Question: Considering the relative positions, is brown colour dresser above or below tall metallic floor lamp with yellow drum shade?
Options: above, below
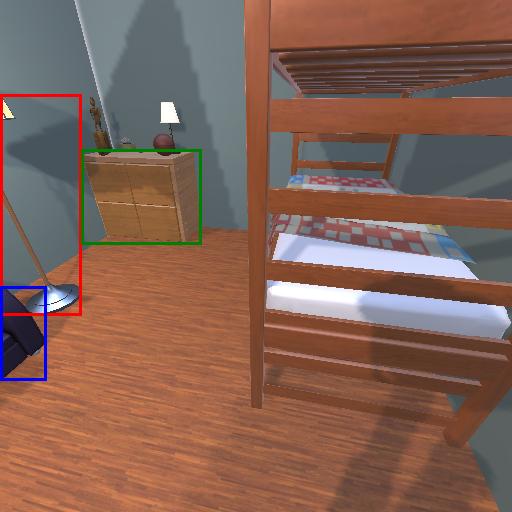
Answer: above